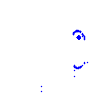
Particle: proton